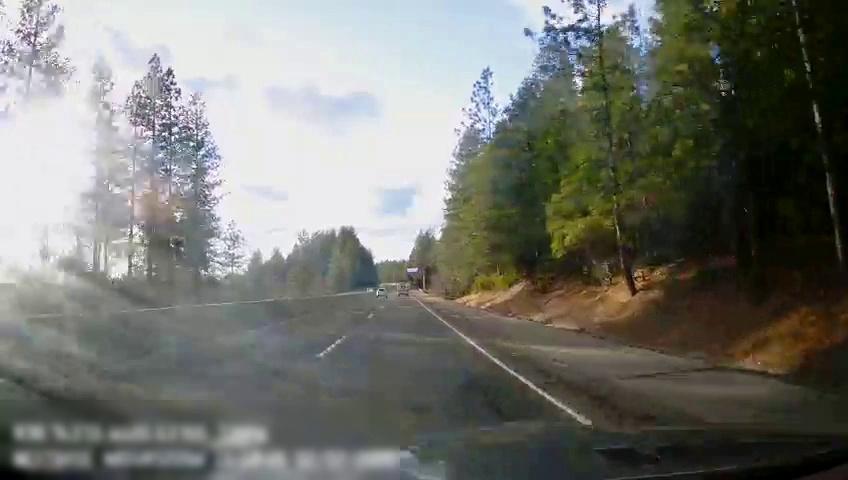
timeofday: Day
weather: Sunny
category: Drivable Space
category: Vehicles | Van
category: Vehicles | Car
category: Lanes | Alternate Lane
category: Lanes | Current Lane
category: Lanes | Alternate Lane
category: Traffic | Signs